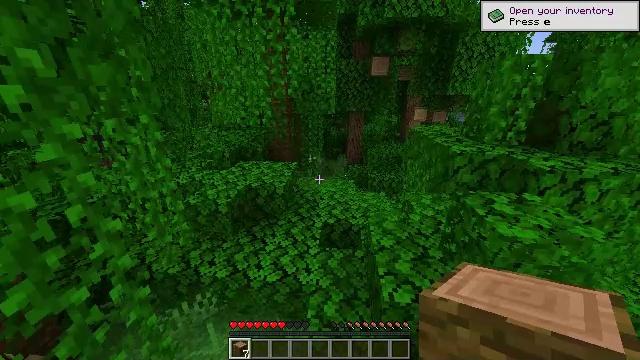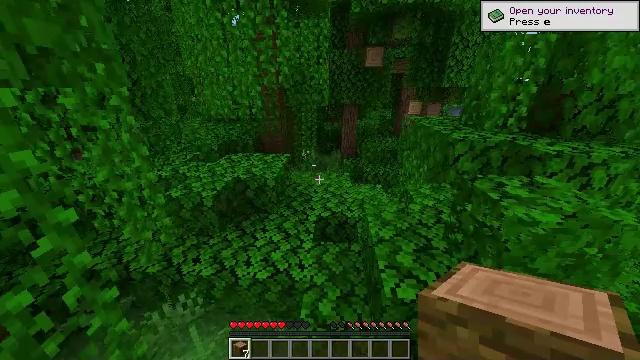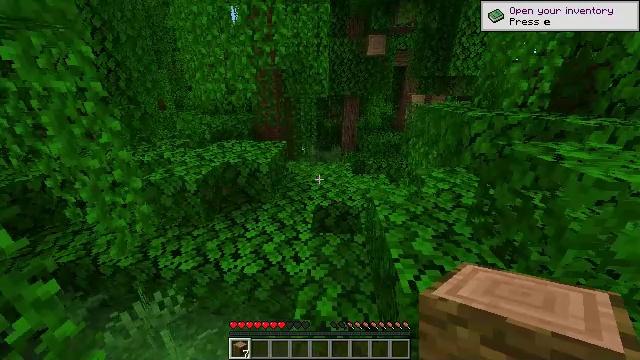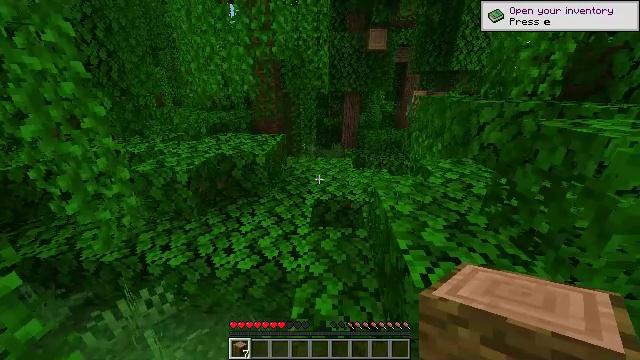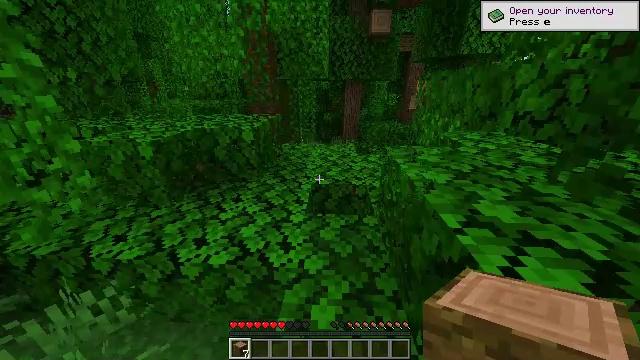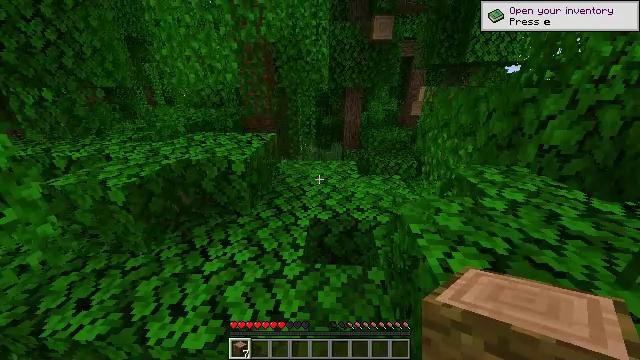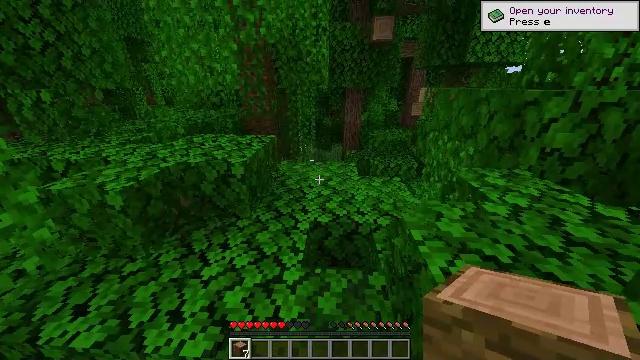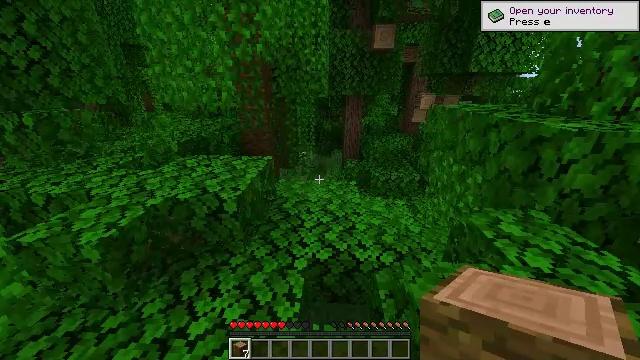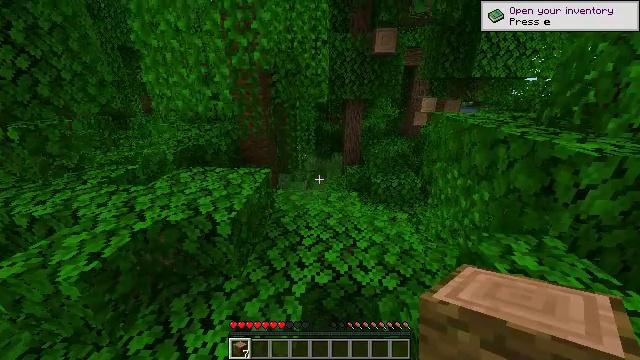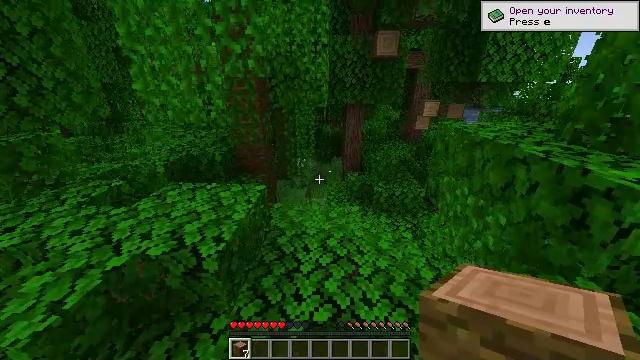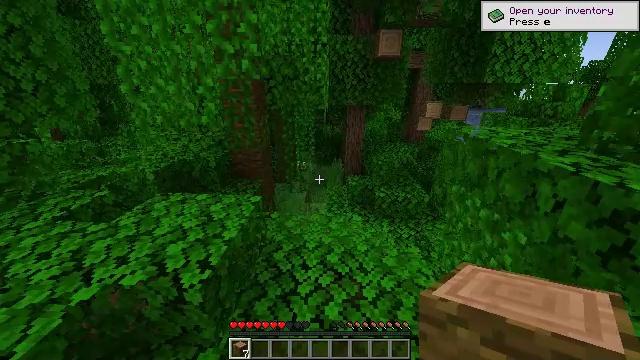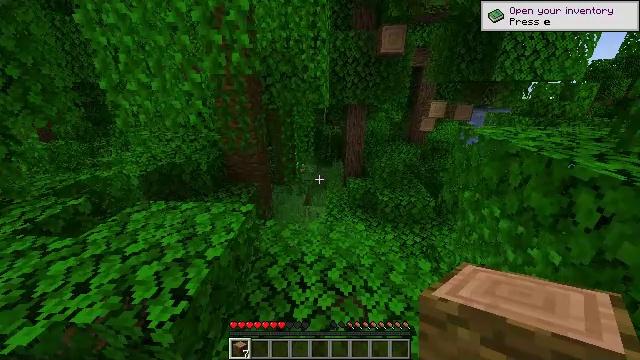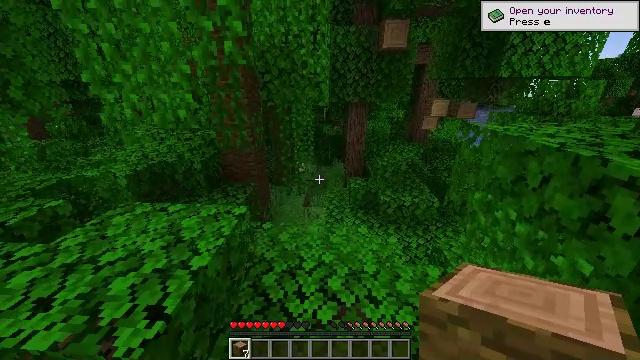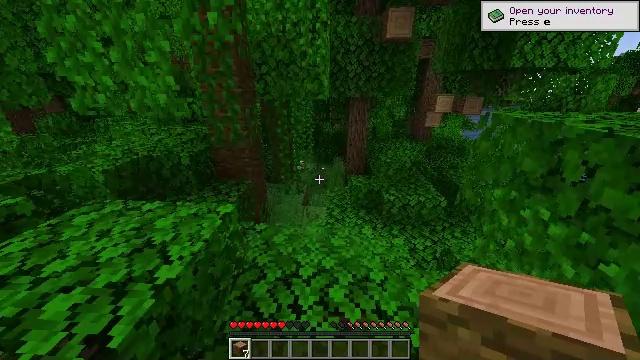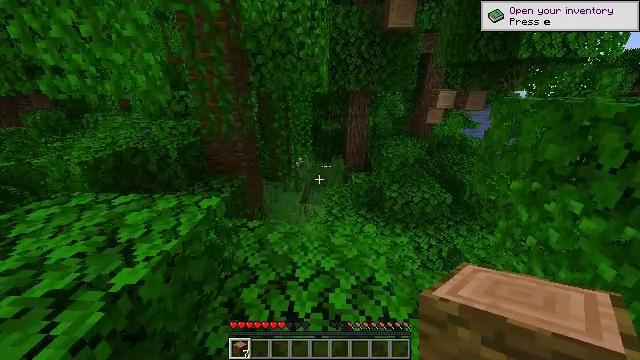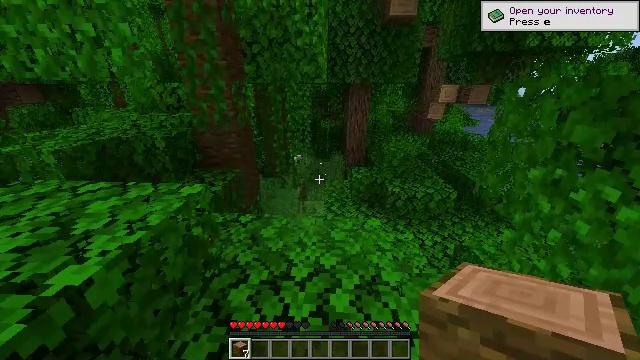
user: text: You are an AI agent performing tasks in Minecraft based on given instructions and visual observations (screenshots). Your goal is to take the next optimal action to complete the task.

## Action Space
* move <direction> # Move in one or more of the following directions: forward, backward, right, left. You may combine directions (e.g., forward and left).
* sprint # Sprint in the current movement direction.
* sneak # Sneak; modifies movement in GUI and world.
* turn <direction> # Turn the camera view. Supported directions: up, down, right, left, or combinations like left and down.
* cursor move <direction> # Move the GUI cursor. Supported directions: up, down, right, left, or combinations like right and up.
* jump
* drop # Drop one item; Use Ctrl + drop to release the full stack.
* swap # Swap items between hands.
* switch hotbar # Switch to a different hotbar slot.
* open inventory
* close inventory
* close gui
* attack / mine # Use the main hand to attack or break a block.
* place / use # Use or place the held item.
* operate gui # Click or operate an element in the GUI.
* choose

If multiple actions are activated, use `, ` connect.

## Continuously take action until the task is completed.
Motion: motion action
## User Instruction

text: Mine bamboo with your hand.
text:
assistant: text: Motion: move forward, sprint, turn right, jump
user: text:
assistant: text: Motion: move forward, sprint, jump
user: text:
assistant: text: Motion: move forward, sprint, jump
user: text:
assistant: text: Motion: move forward, sprint, jump
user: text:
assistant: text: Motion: move forward, jump
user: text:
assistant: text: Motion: move forward, jump
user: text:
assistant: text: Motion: move forward, jump
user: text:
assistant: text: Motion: move forward, jump
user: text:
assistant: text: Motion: move forward, jump
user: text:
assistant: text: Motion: move forward, jump
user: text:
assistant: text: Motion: move forward, jump
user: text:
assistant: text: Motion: move forward, jump
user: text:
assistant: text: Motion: move forward, jump
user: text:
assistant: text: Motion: move forward, jump
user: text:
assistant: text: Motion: move forward, sprint, jump
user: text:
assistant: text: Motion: move forward, sprint, jump
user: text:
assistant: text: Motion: move forward, sprint, jump
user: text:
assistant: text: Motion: move forward, sprint, jump
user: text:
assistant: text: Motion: move forward, jump
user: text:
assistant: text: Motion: move forward, jump
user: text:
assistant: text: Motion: move forward, turn right, jump
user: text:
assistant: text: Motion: move forward, turn right, jump
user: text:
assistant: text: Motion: move forward, turn right, jump
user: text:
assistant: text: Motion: move forward, turn right, jump
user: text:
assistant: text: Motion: move forward, turn right and up
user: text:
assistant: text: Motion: move forward, turn right and up
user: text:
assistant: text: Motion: move forward, turn right and up
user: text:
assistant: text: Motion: move forward, turn right and up
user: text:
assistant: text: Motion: move forward, turn right and up
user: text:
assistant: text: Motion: move forward, turn right and up